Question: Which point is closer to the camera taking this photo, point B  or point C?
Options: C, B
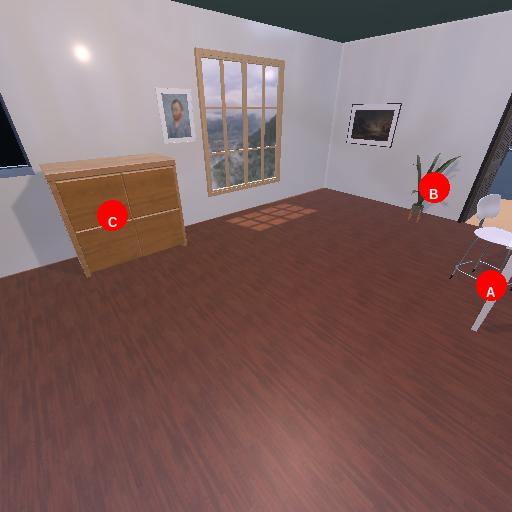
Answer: C